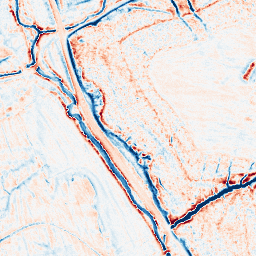
Category: edge_preserving
Decomposition family: anisotropic_diffusion
Decomposition parameters: iterations: 20
kappa: 50
gamma: 0.15
Upsampling method: regularized
Upsampling parameters: scale: 4
lambda_reg: 0.001
Upsampling scale: 4